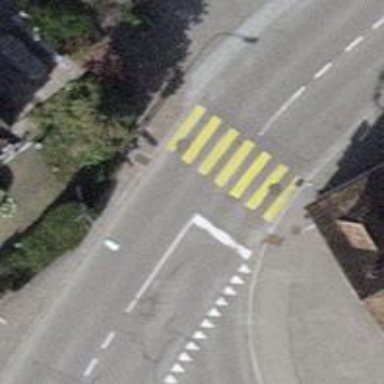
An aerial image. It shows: Road with traffic signals at the crossing.